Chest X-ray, PA view. Patient: 55 years old, sex F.
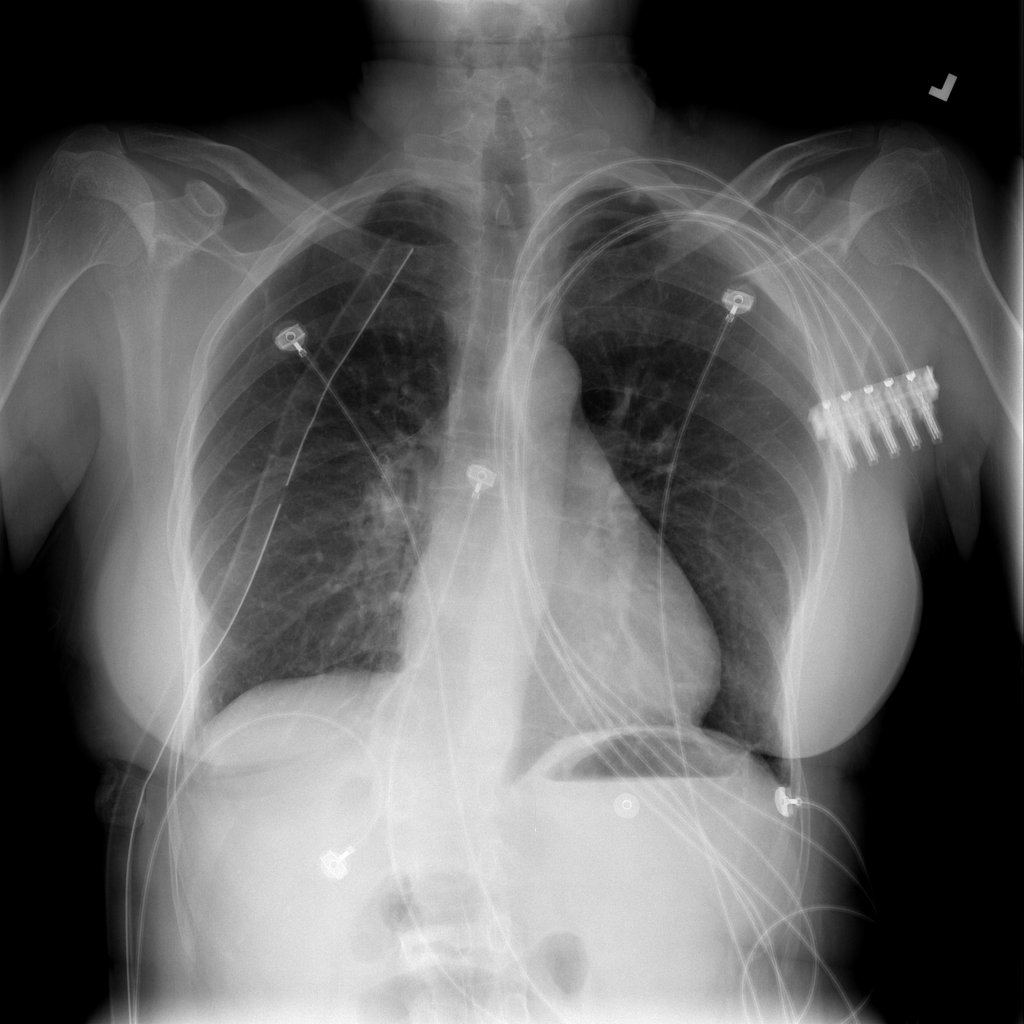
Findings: No Finding